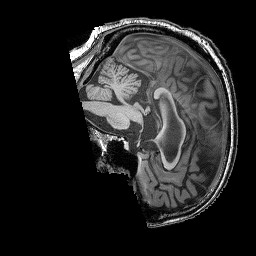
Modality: T1w
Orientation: sagittal
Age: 40
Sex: male
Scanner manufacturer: siemens
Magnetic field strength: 3 T
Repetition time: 2.25 s
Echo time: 0.00411 s